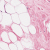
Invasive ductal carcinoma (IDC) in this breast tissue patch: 0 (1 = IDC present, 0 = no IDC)